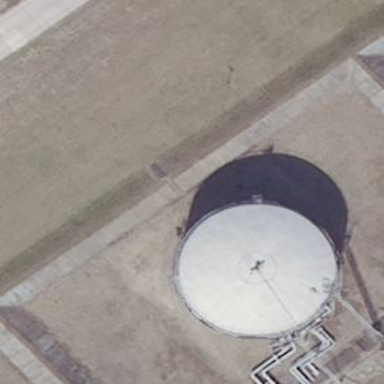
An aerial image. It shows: Storage tank that is man-made.